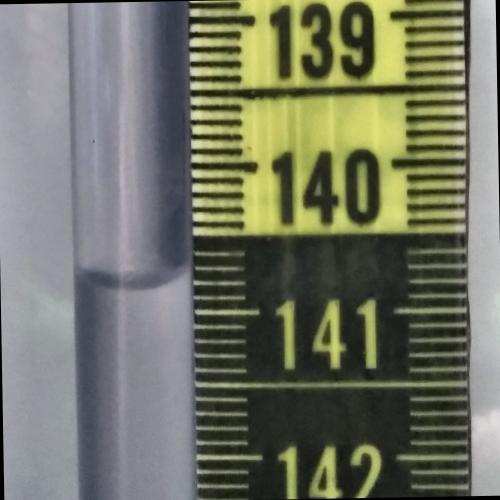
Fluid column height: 140.8 cm